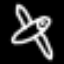
Label: airplane